Question: Count the number of objects in the diagram.
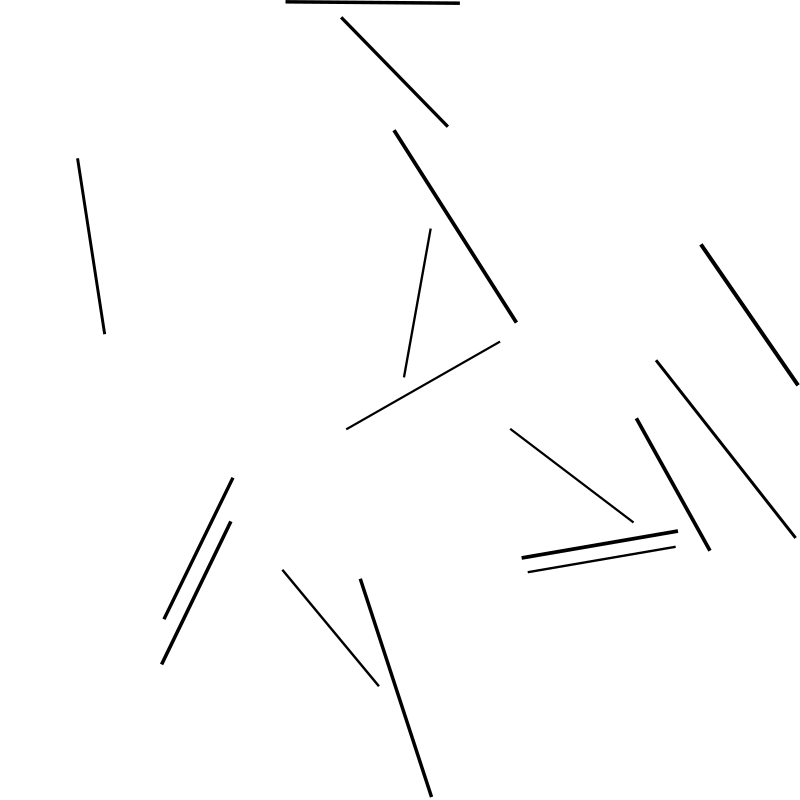
Answer: 16